You are looking at the short-time Fourier spectrogram of a bearing's acceleration signal. Classify the bearing condition as one of: normal, inner_race, outer_race, ball.
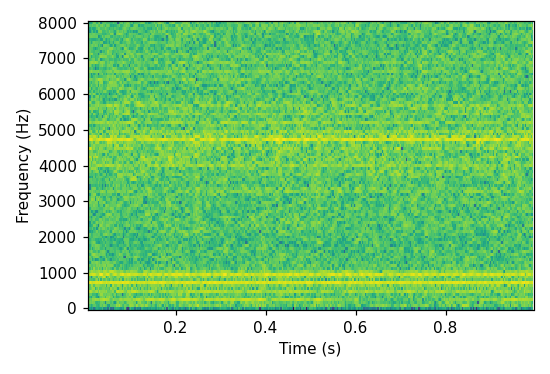
Answer: outer_race